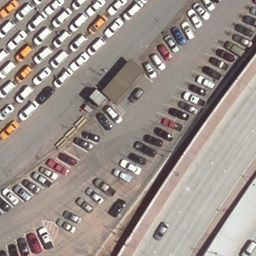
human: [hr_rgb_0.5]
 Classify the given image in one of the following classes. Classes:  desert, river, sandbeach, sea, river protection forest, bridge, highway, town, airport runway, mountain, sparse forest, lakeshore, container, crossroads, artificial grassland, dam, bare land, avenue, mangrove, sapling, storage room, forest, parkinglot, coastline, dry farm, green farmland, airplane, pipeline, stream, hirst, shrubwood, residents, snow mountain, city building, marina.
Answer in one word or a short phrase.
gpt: parkinglot